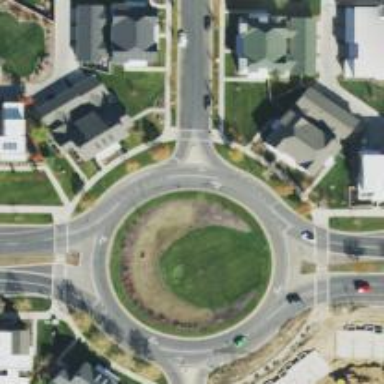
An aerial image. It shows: Primary highway with asphalt surface leading to roundabout.